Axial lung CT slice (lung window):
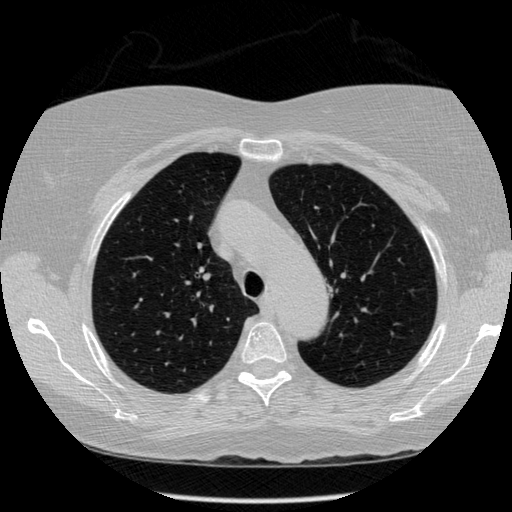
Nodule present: no